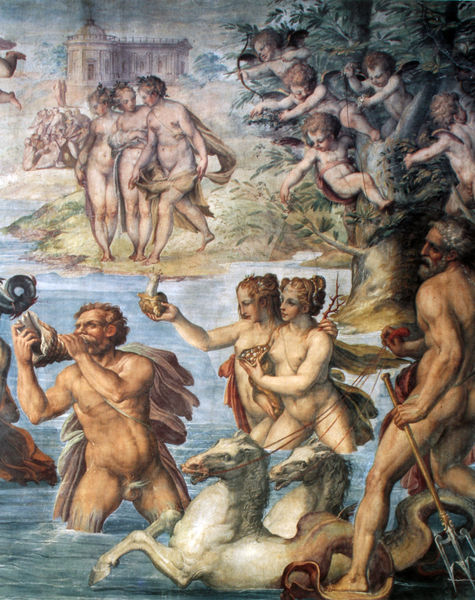
Titel: Palazzo Vecchio, Saal der Elemente, Die Geburt der Venus, Detail, Sala degli Elementi, La Nascita di Venere, Particolare
Künstler: Giorgio Vasari
Standort: Florenz
Institution: Palazzo Vecchio
Schlagwörter: baum, blau, gemälde, gott, gruppe, mann, meer, nackt, rubens, umhang, wasser, weiß, baden, badende, bäume, fluss, frauen, grün, landschaft, menschen, see, ufer, äste, ausschnitt, braun, busen, frau, haar, licht, männer, orange, rücken, gebäude, haus, rot, tuch, wiese, alt, bart, bärte, jung, trinken, architektur, arm, halten, stehen, füllhorn, horn, hände, ast, baumstamm, hügel, gehen, gewässer, insel, land, gewand, haare, mantel, drei, paar, wald, kinder, pferd, pferde, engel, putte, putto, reiten, schwanz, zügel, brüste, hintern, strand, wellen, bogen, kutsche, grazien, detail, wandmalerei, bauch, gruppen, bad, penis, hängen, antike, palast, links, sex, nixen, allegorie, mythologie, schimmel, gestalten, götter, olymp, lust, mythologisch, mythos, nymphe, nymphen, eros, fabelwesen, schreiten, schwänze, tempel, muschel, fresko, schnecken, merkur, amor, putten, elfen, putti, nereiden, pfeil, blasen, mythen, klettern, amoretten, rufen, trompete, wandeln, spieß, sintflut, neptun, dreizack, wassermann, poseidon, amoren, triton, drei grazien, sirenen, allegorisch, goot, männer frauen, myth, muschelhorn, rückenm, strebne, wasse', cornucopia